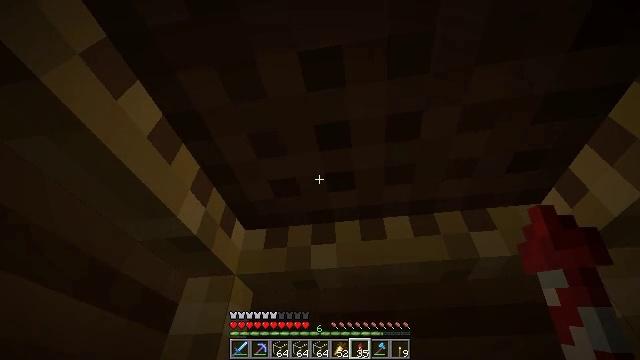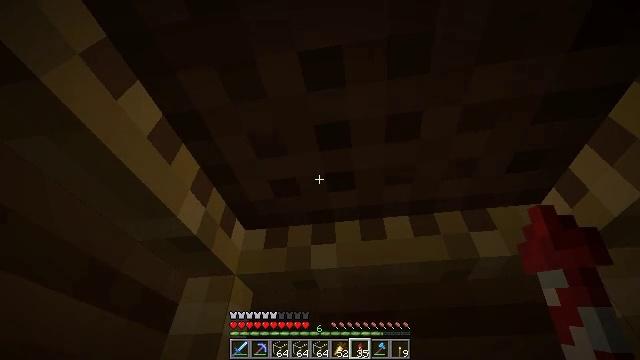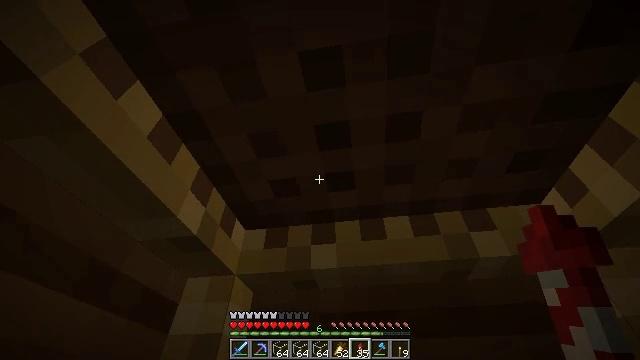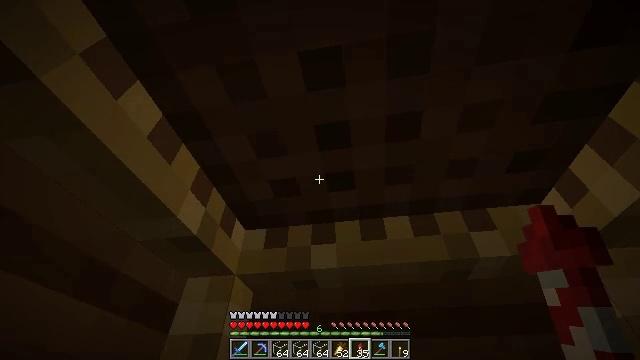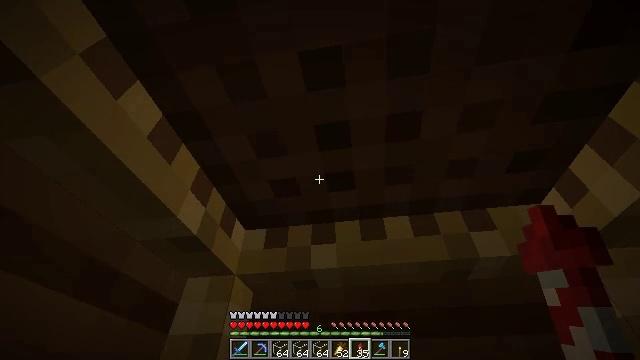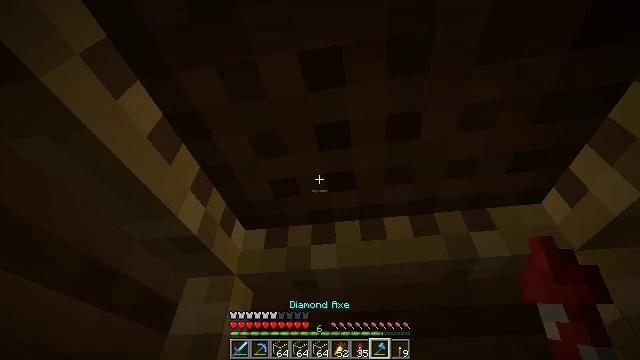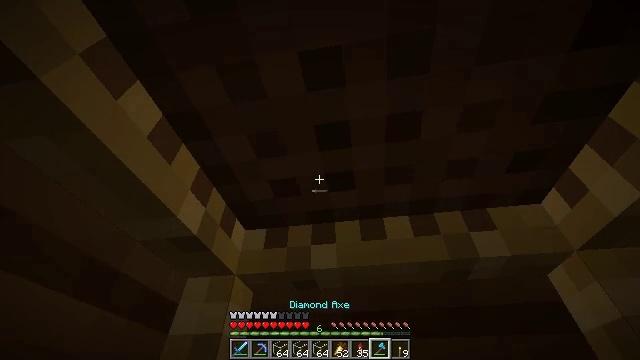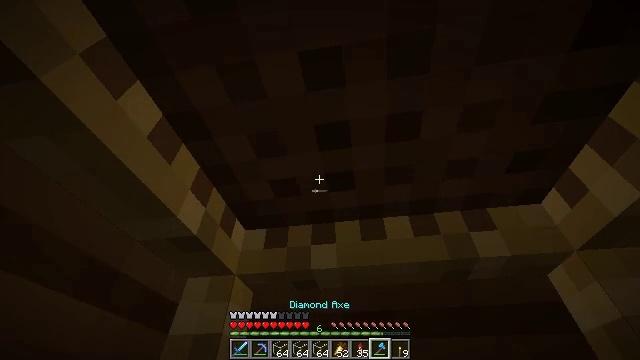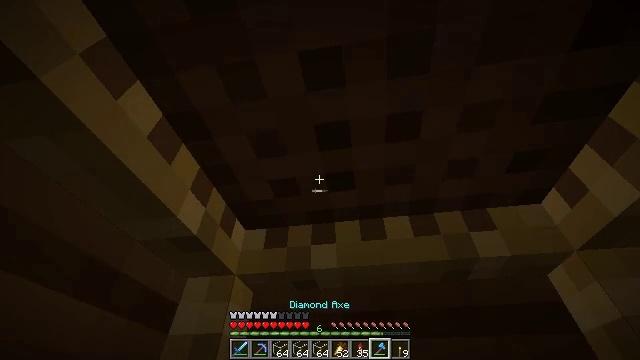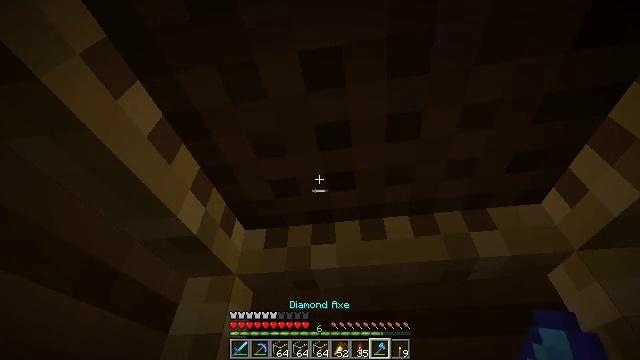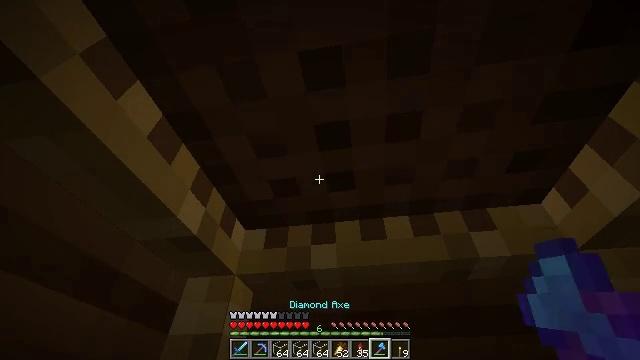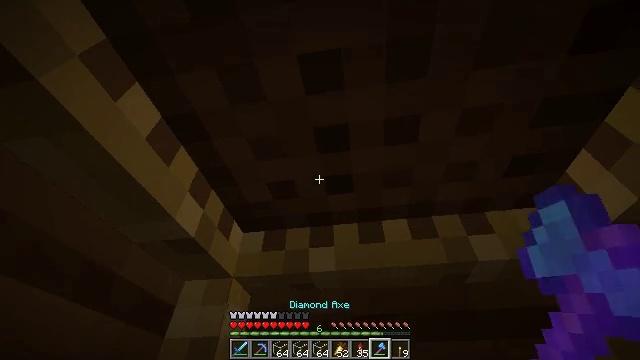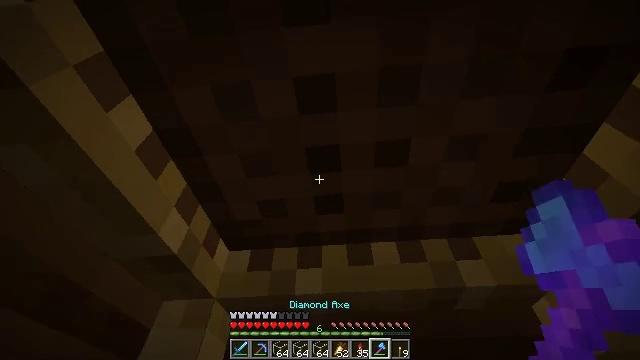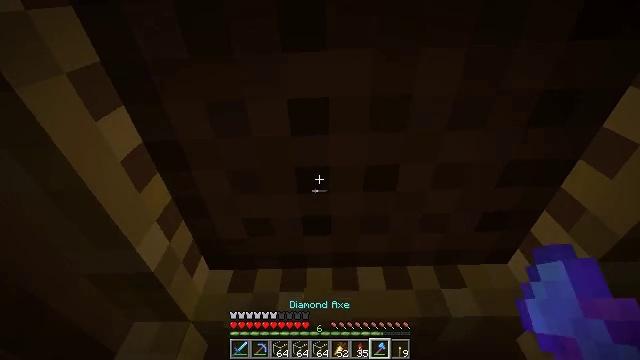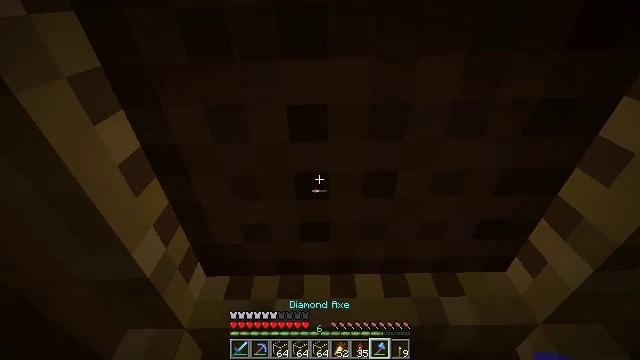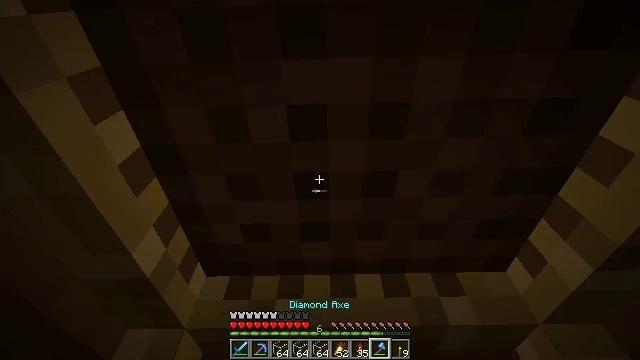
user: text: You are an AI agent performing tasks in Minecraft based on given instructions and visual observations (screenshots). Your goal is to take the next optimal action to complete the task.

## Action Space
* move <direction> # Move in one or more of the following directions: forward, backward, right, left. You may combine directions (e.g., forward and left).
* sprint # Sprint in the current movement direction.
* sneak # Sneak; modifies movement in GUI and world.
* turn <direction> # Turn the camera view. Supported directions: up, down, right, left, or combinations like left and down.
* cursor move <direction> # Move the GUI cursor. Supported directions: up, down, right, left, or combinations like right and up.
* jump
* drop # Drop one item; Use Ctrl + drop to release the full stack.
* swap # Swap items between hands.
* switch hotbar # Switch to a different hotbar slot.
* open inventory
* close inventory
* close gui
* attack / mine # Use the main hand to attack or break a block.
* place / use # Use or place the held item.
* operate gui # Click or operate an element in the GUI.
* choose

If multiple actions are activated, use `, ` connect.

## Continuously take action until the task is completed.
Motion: motion action
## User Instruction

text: Retrieve scaffolding from a build site.
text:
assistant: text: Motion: no_op
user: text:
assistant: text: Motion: no_op
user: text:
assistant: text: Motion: no_op
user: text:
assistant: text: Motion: no_op
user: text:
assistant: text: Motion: no_op
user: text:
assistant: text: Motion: no_op
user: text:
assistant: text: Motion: no_op
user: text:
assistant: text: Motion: no_op
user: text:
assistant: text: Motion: no_op
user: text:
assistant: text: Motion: no_op
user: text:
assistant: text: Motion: no_op
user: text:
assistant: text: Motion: turn right and up
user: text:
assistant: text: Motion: turn right and up
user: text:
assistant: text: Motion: turn up
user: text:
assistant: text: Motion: no_op
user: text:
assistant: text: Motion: use / place
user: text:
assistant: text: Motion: use / place
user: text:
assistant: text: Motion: use / place
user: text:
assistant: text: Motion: no_op
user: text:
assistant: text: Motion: no_op
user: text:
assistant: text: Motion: turn up
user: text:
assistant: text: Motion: turn up
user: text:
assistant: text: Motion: no_op
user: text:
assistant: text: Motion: turn up
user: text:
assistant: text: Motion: no_op
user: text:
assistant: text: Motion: turn left and up
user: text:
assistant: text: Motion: turn up
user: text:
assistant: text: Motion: turn left and up
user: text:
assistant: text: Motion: no_op
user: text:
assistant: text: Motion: use / place